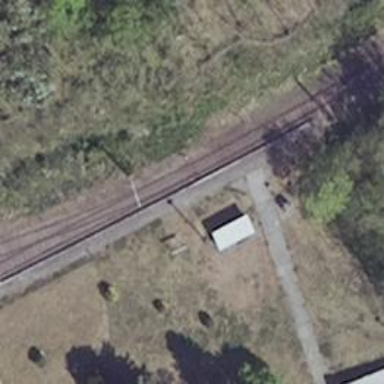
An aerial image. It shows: Platform for public transport at railway station.